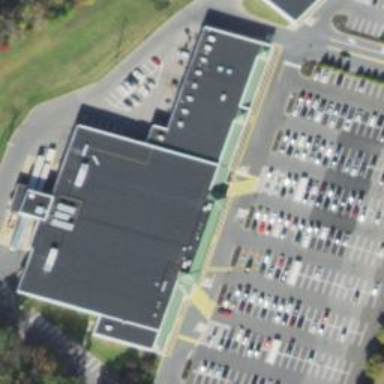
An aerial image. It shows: Post office.